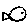
Label: fish